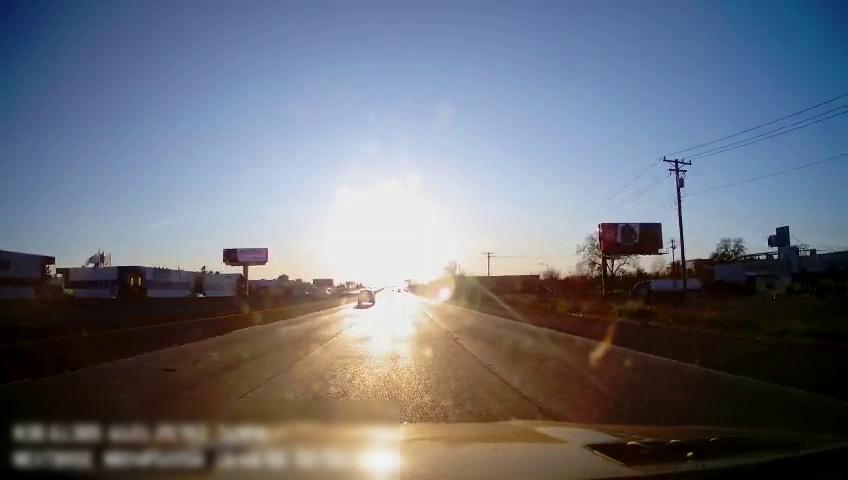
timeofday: Day
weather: Sunny
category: Drivable Space
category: Vehicles | SUV
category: Vehicles | Car
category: Lanes | Alternate Lane
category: Lanes | Alternate Lane
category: Lanes | Current Lane
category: Lanes | Alternate Lane